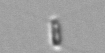
Label: Chaetoceros_tenuissimus